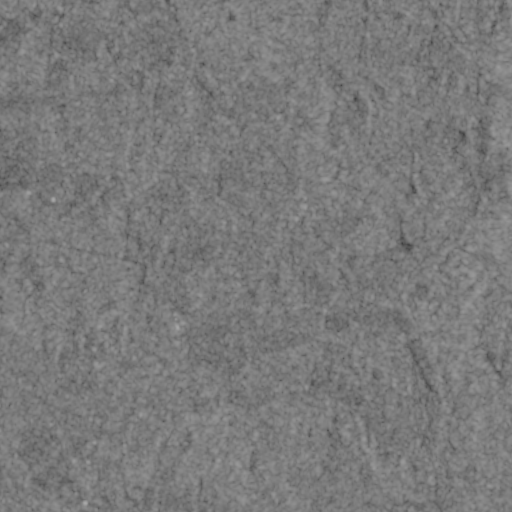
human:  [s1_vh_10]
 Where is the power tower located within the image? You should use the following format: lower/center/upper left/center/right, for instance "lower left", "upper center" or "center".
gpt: The power tower is located in the upper right of the image.
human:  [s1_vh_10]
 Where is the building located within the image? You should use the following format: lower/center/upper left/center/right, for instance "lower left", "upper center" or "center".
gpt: The building is located in the lower left of the image.
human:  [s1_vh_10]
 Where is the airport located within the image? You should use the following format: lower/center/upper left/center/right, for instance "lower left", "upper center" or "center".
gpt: There is no airport in the image.

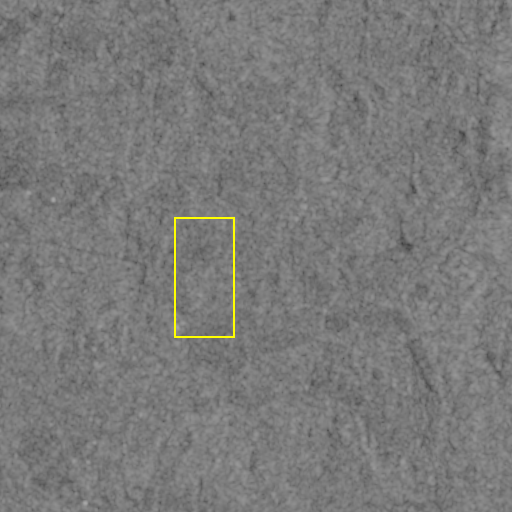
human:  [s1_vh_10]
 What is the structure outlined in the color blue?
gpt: There is no blue outline.
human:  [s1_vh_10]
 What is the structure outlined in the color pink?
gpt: There is no structure outlined in pink.